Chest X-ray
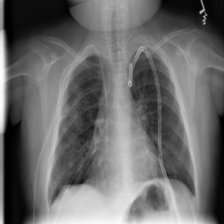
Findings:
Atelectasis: negative
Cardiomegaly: negative
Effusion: negative
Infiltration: negative
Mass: negative
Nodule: negative
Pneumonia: negative
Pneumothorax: positive
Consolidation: negative
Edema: negative
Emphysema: positive
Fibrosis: negative
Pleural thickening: negative
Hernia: negative